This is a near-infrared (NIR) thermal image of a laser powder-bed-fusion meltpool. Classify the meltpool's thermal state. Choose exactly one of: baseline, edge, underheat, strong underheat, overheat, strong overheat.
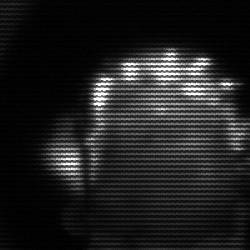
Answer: baseline